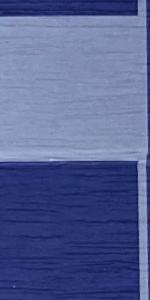
Label: Empty